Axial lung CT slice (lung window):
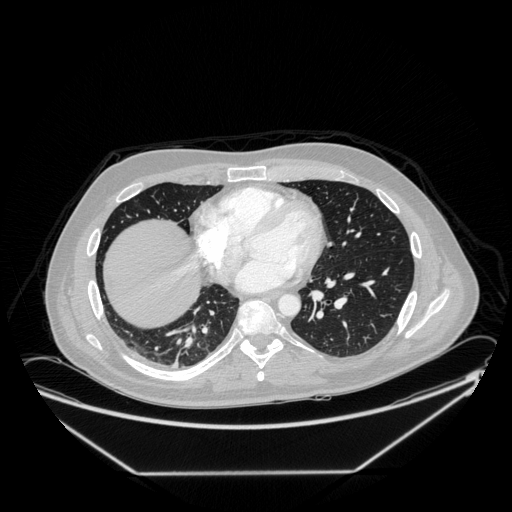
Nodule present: no